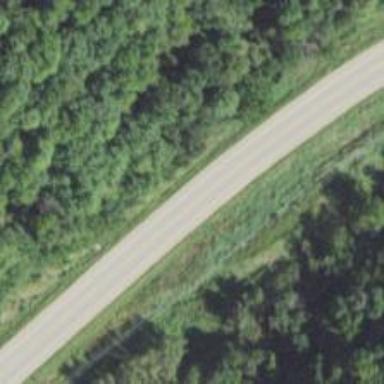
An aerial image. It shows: Primary highway.